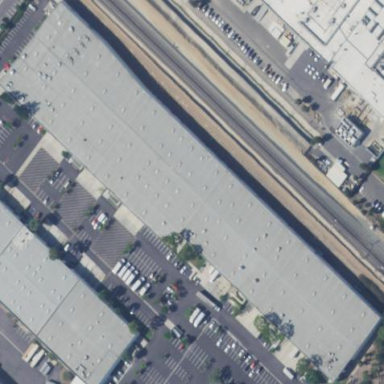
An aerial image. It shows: Commercial building.